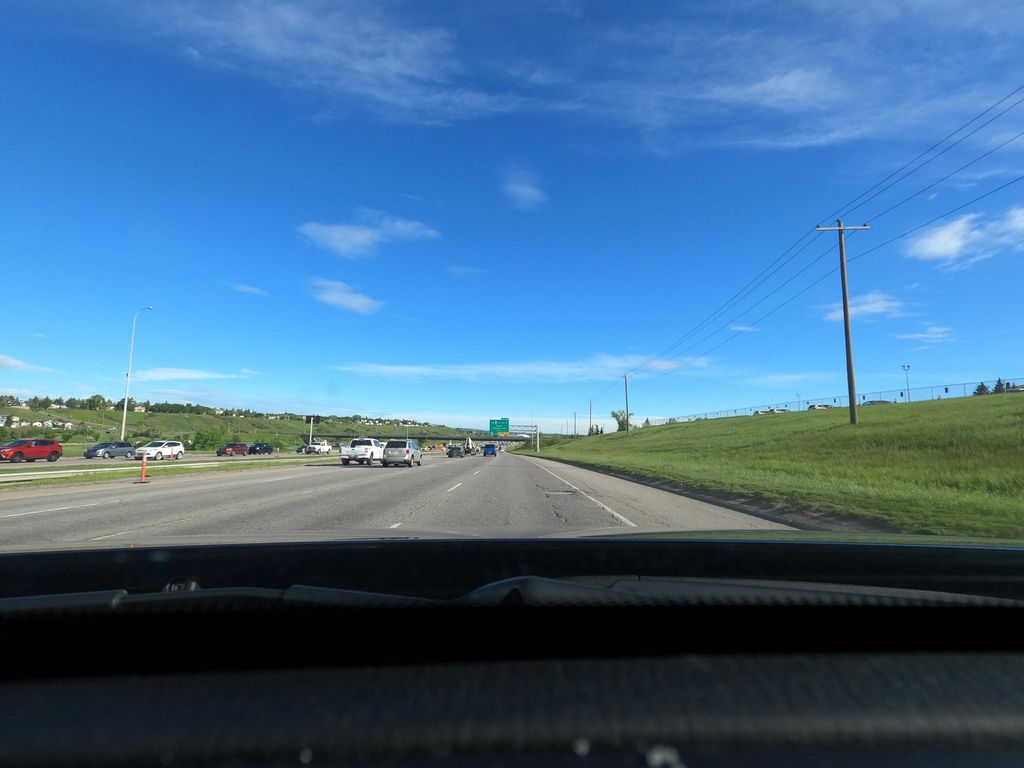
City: calgary